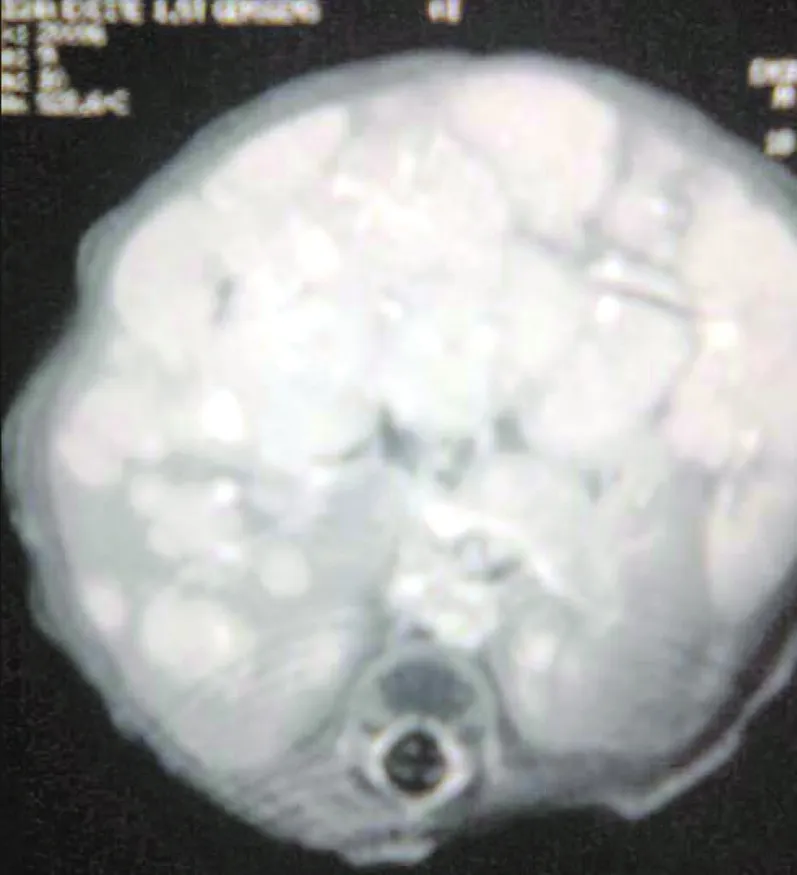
Abdominal MRI showing multiple hepatic nodules.
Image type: radiology (mri)